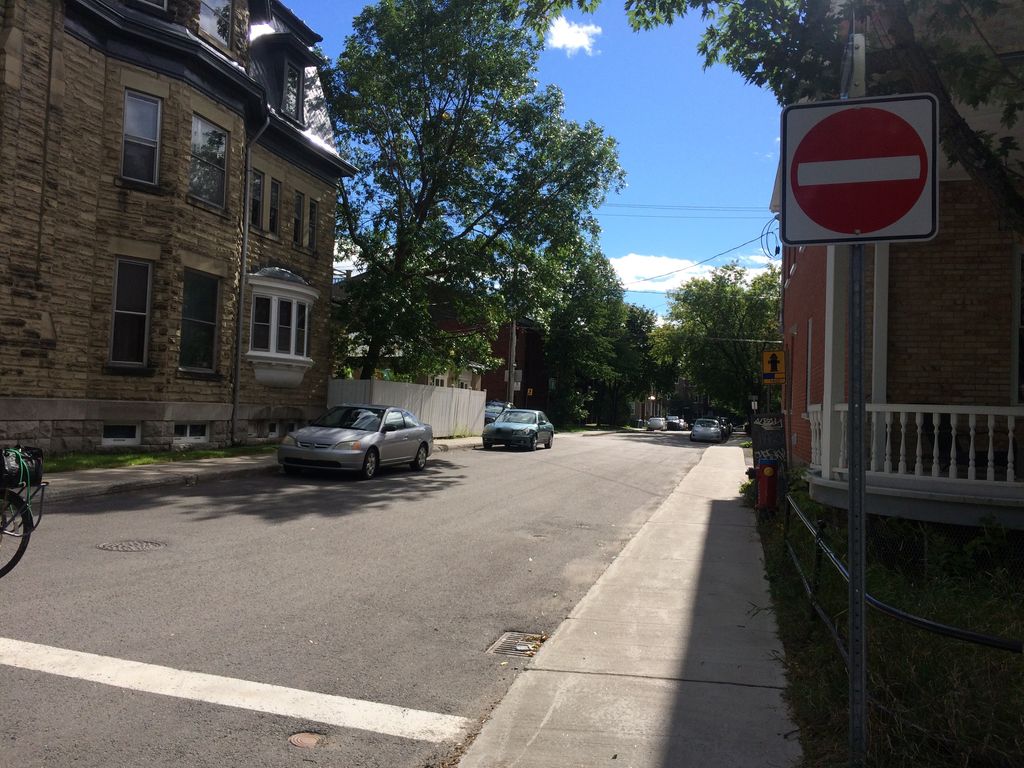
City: quebec_city